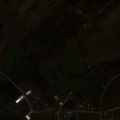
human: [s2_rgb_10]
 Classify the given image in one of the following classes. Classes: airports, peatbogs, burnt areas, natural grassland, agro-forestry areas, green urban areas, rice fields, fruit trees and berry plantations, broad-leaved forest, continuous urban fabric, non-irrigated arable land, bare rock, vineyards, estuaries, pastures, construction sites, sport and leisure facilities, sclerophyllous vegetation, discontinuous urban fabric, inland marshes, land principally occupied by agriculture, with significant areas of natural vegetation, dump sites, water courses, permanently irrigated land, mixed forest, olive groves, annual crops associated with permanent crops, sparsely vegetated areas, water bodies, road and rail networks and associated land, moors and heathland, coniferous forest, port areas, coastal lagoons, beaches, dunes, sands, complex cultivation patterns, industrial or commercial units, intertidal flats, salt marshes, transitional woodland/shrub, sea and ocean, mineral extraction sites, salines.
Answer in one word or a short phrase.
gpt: discontinuous urban fabric, non-irrigated arable land, pastures, complex cultivation patterns